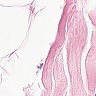
Metastatic tissue present: no